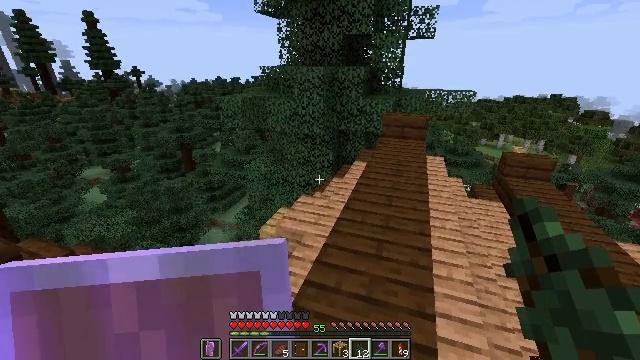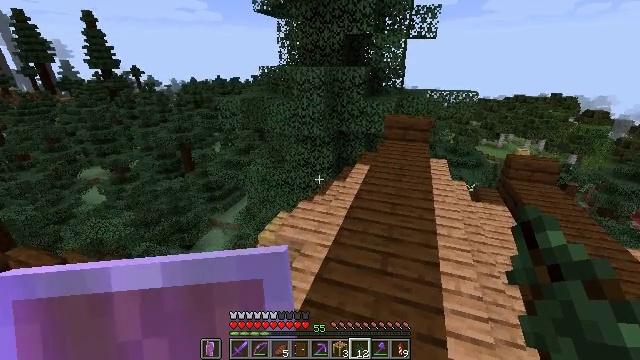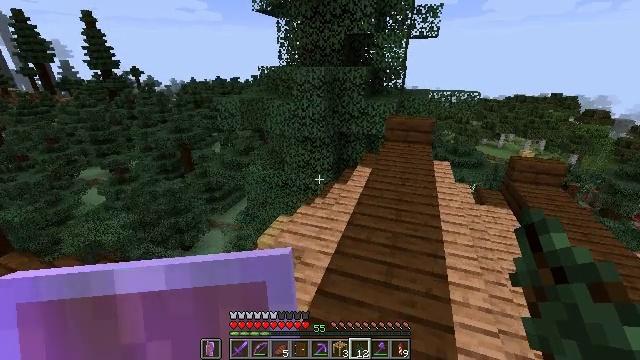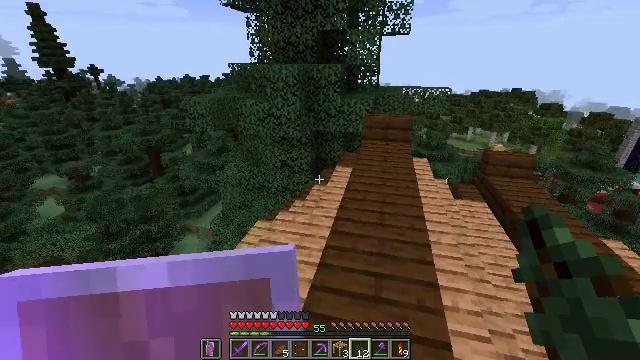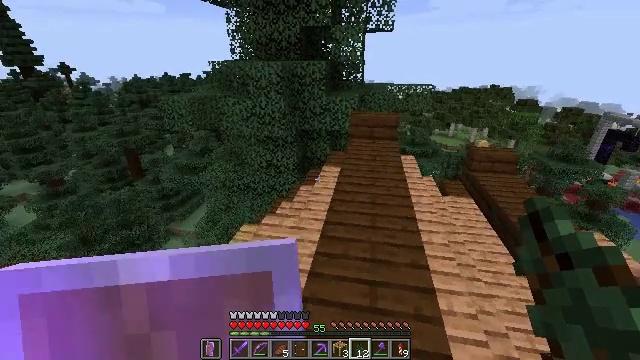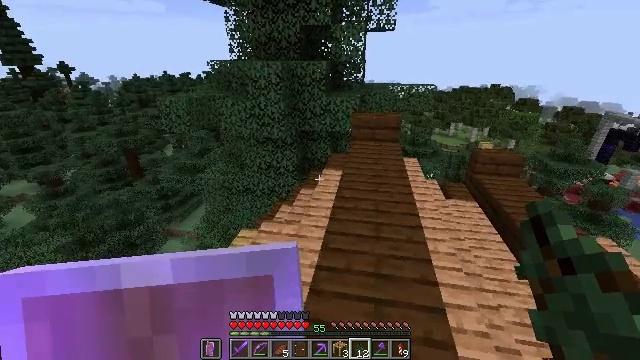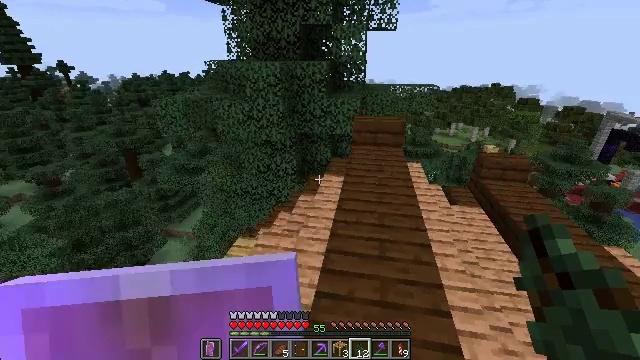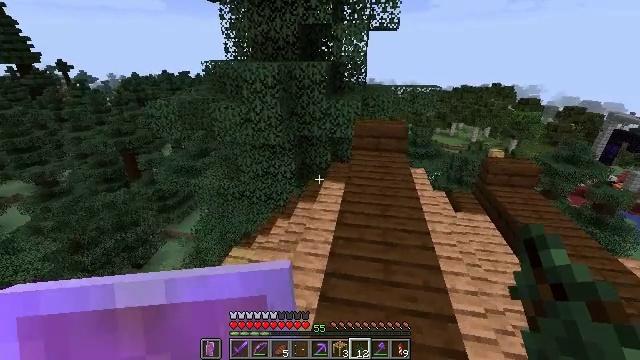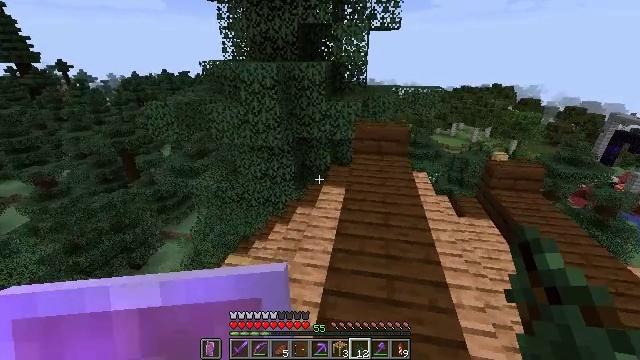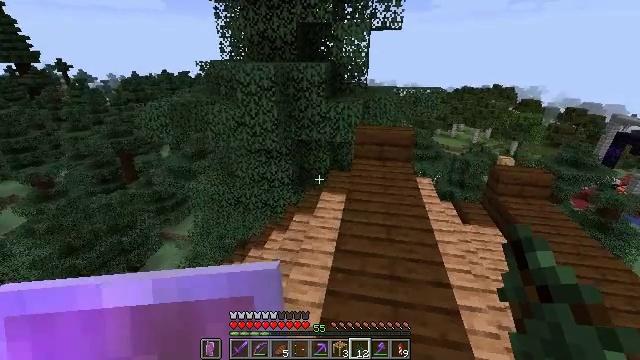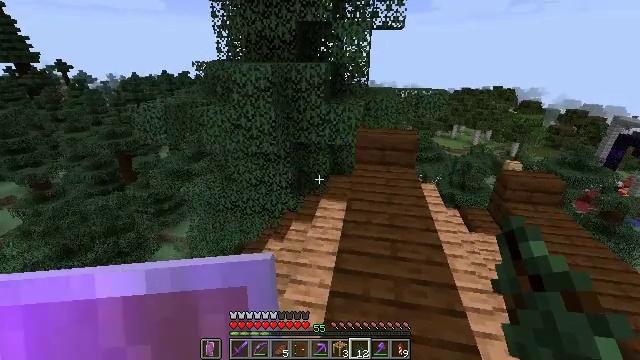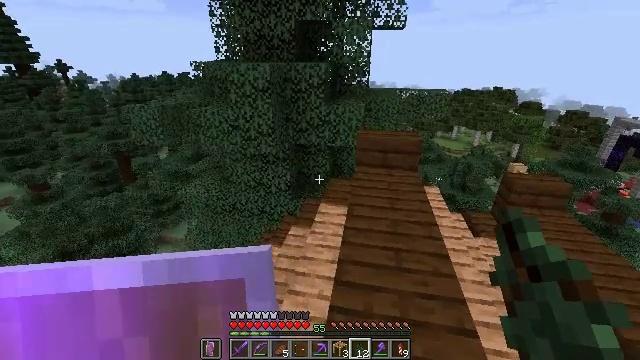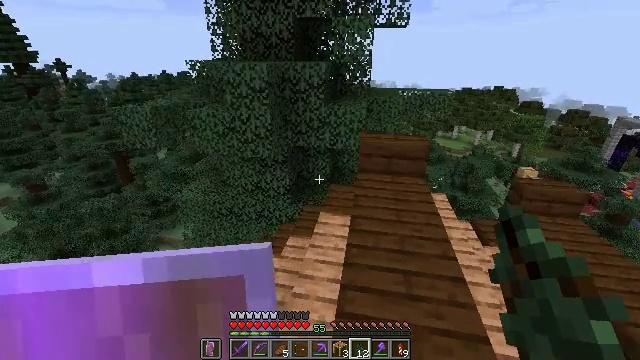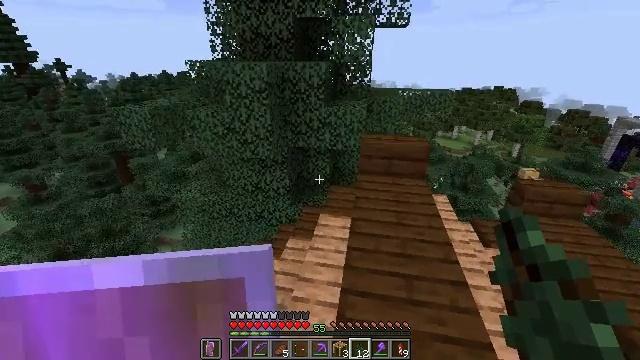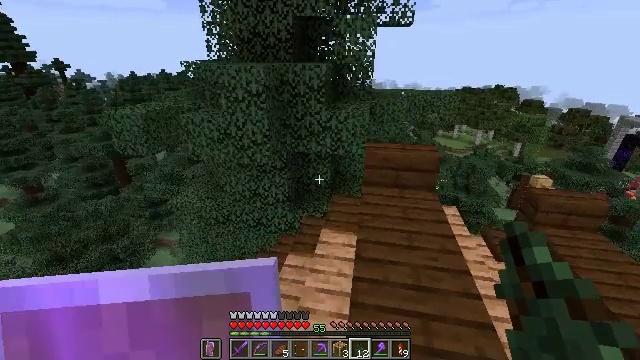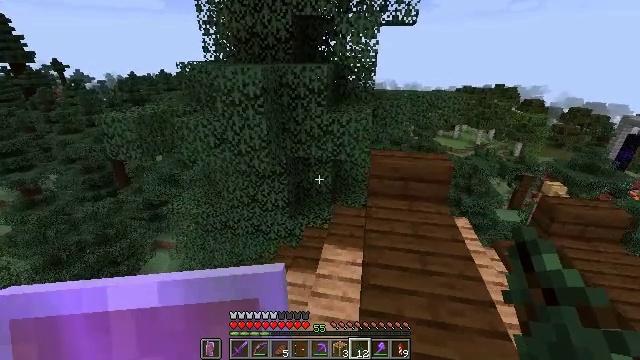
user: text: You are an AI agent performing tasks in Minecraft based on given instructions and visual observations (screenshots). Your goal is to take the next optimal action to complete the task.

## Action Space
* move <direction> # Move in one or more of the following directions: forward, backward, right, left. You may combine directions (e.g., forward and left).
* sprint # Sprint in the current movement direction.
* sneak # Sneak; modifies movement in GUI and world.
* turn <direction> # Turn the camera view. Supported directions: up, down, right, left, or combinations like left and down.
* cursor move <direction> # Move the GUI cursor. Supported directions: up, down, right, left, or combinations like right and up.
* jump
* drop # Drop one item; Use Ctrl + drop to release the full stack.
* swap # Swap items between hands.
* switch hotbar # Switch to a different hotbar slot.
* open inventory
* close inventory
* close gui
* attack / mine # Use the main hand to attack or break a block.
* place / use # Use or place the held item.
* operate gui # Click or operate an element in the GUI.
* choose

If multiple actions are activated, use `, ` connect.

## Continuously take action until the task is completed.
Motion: motion action
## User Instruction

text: Left click to mine the brown shulker box.
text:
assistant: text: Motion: move forward
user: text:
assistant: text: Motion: move forward
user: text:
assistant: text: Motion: move forward, turn right
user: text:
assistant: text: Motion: move forward, turn right
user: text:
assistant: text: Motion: move forward
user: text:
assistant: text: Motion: move forward
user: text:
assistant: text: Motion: move forward
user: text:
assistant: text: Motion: move forward
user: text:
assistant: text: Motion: move forward
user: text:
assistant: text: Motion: move forward
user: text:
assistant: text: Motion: move forward
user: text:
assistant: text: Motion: move forward
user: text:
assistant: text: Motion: move forward
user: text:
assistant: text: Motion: move forward
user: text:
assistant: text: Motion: move forward
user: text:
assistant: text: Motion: move forward
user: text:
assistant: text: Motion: move forward
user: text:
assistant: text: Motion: move forward
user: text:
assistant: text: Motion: move forward, turn right and down
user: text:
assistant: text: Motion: move forward, turn right and down
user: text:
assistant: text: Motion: move forward and move right, turn right and down
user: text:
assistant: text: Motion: move forward and move right, turn right and down
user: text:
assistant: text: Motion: move forward and move right
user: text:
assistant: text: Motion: move forward and move right
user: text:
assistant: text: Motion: move forward and move right, turn down
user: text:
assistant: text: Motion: move forward, turn left and down
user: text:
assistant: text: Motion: turn left and down
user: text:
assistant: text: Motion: turn down
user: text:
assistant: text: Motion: no_op
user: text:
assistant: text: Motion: no_op